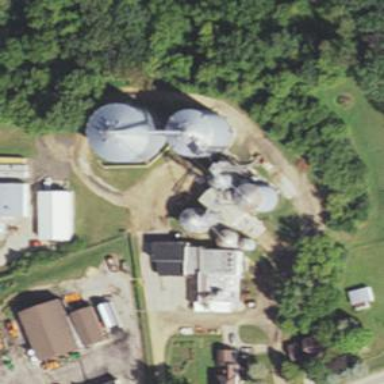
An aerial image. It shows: Silo.